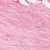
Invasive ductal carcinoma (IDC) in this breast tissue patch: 0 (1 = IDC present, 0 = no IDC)